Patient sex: M
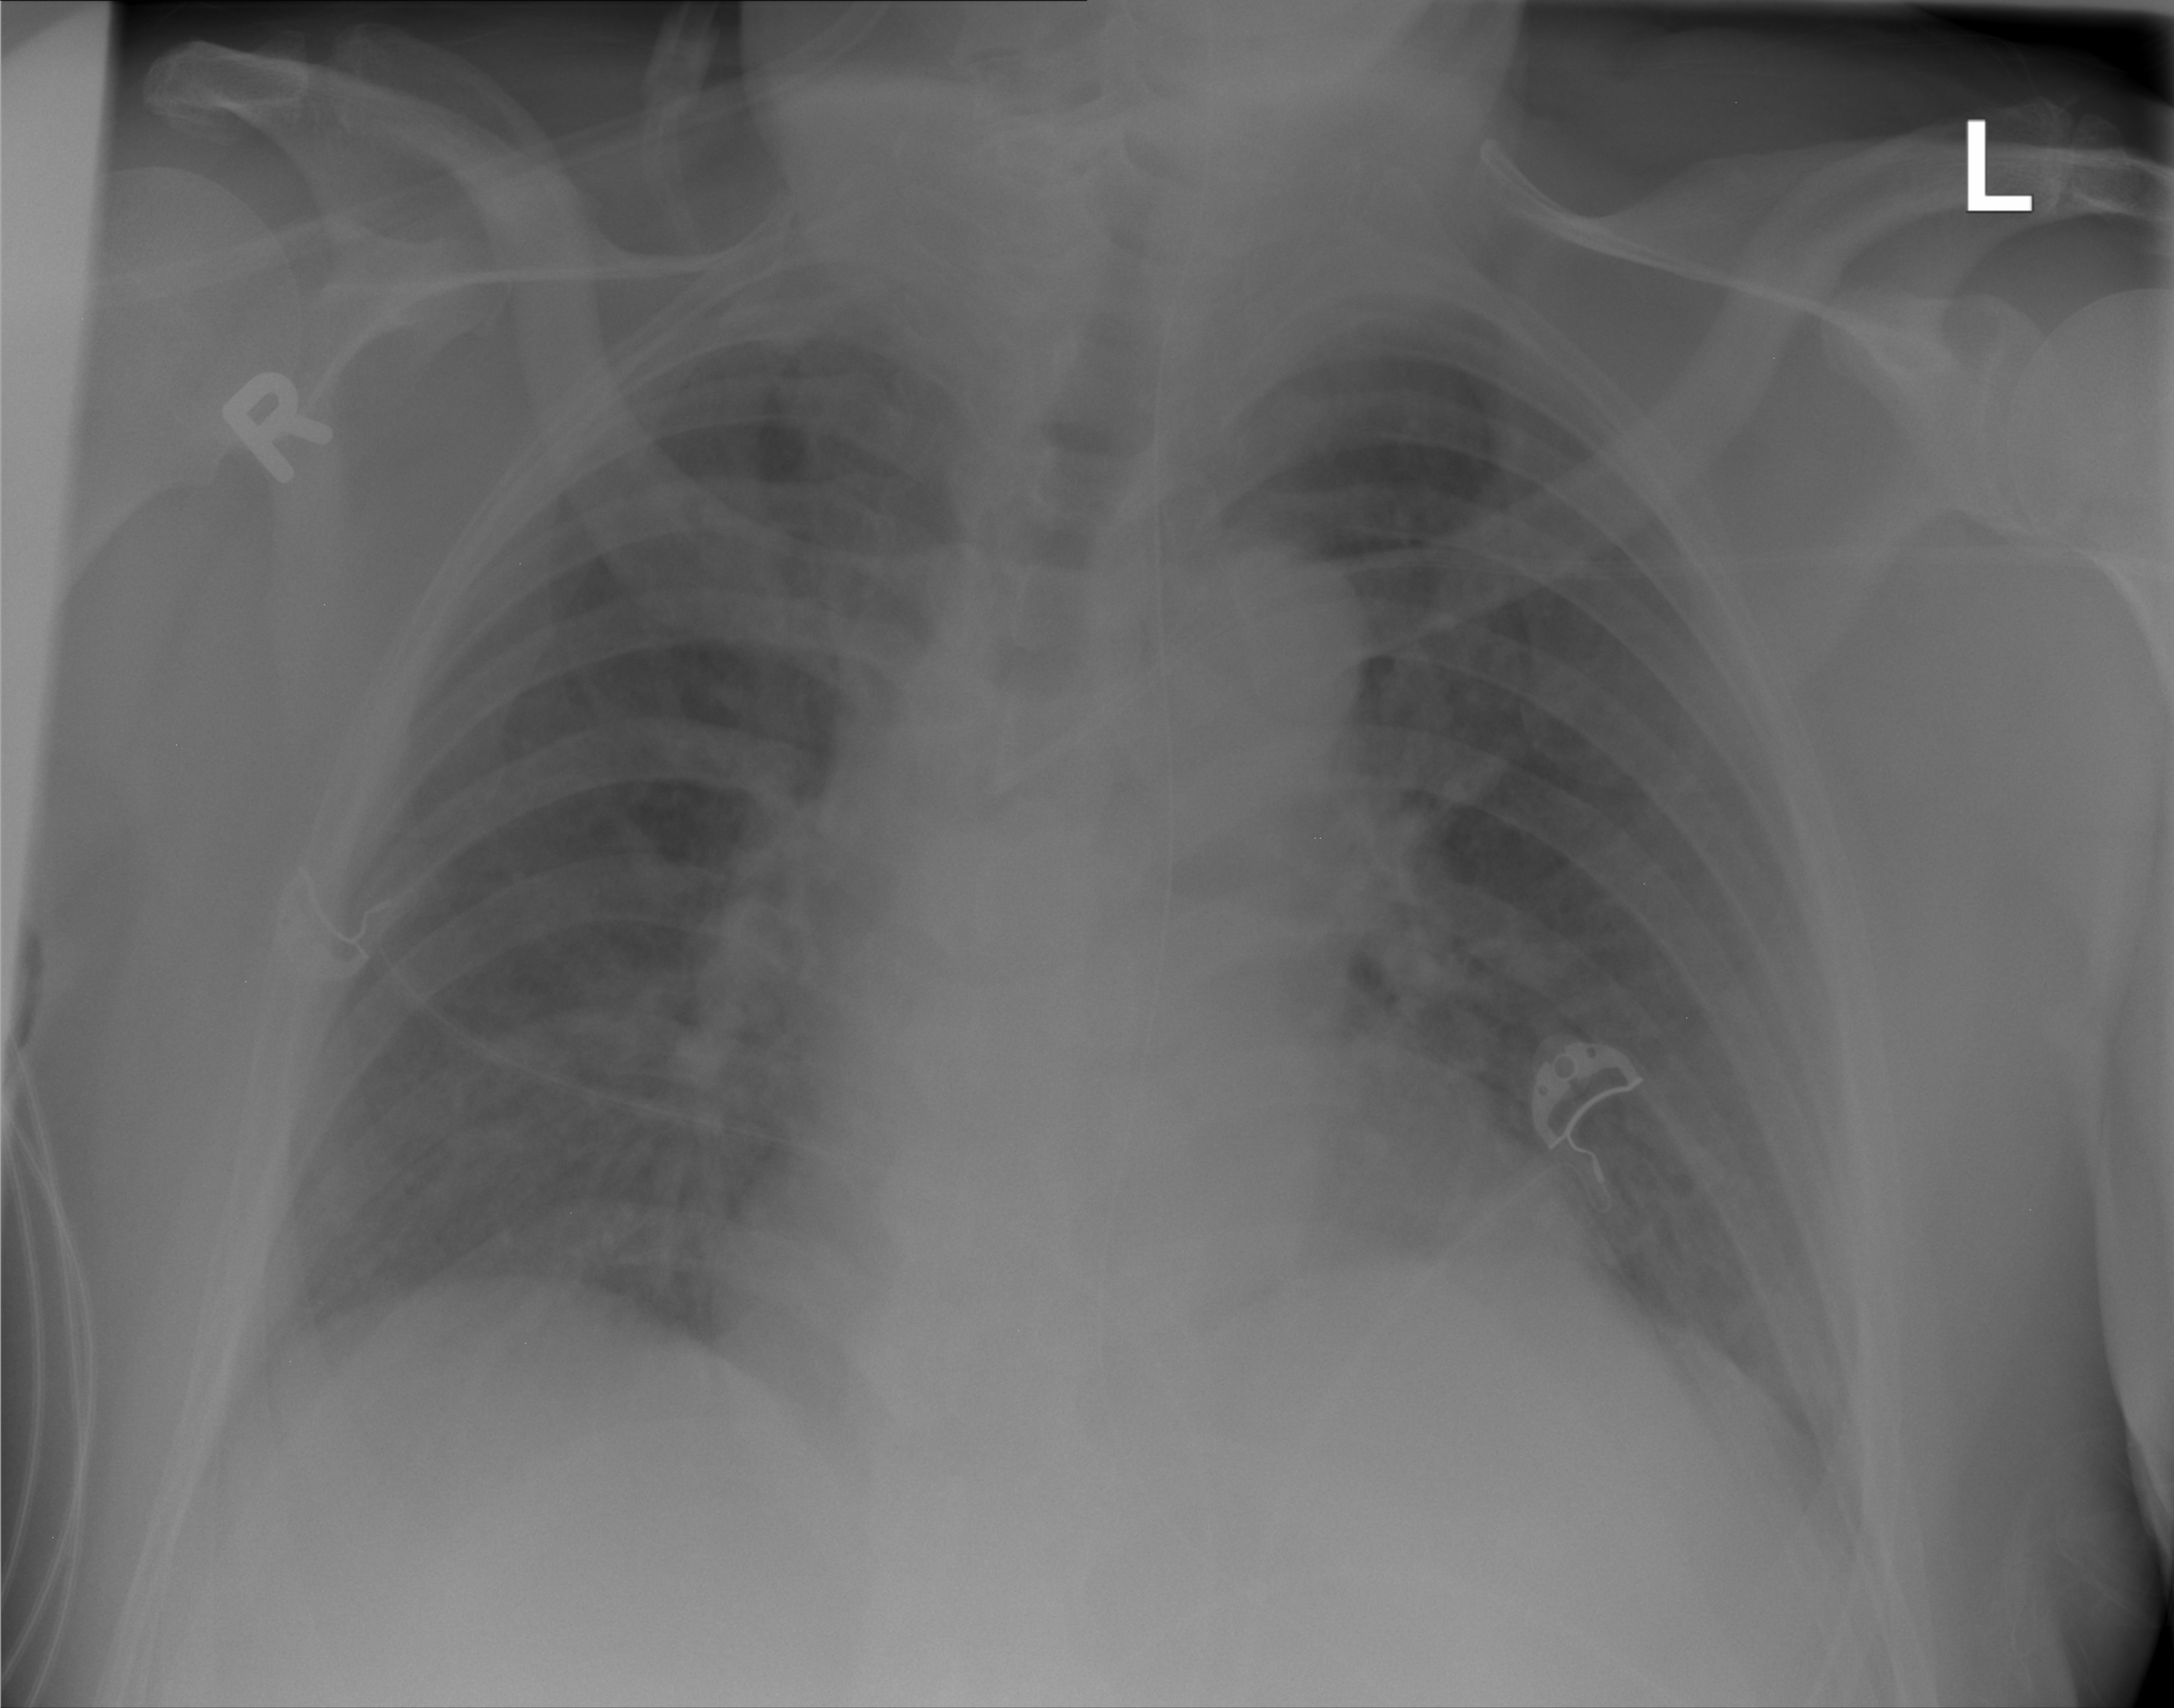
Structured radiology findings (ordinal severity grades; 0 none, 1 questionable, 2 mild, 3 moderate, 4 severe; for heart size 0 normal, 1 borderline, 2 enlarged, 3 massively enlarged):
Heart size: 0
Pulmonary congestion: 0
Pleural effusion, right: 0
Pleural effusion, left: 0
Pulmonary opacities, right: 2
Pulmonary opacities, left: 2
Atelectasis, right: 0
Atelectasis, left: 0